Interaction volume radius: 5 \u00c5
Interaction volume height: 10 \u00c5
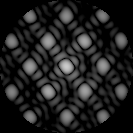
Disorder parameter: 0.06387